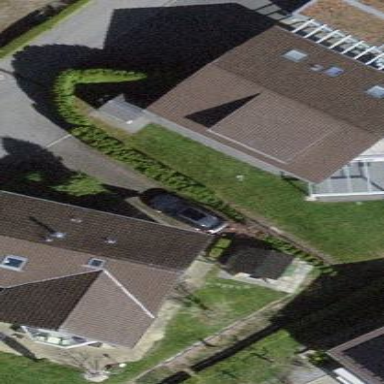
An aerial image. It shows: Simple house.